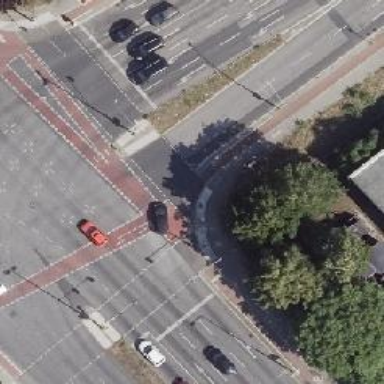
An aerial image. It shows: Crossing with traffic signals.